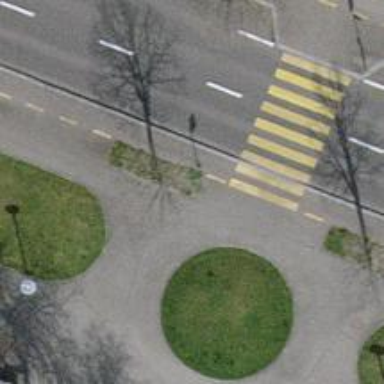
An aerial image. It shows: Avenue lined with trees.